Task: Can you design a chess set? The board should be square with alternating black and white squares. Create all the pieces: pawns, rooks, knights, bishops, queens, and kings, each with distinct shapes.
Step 544:
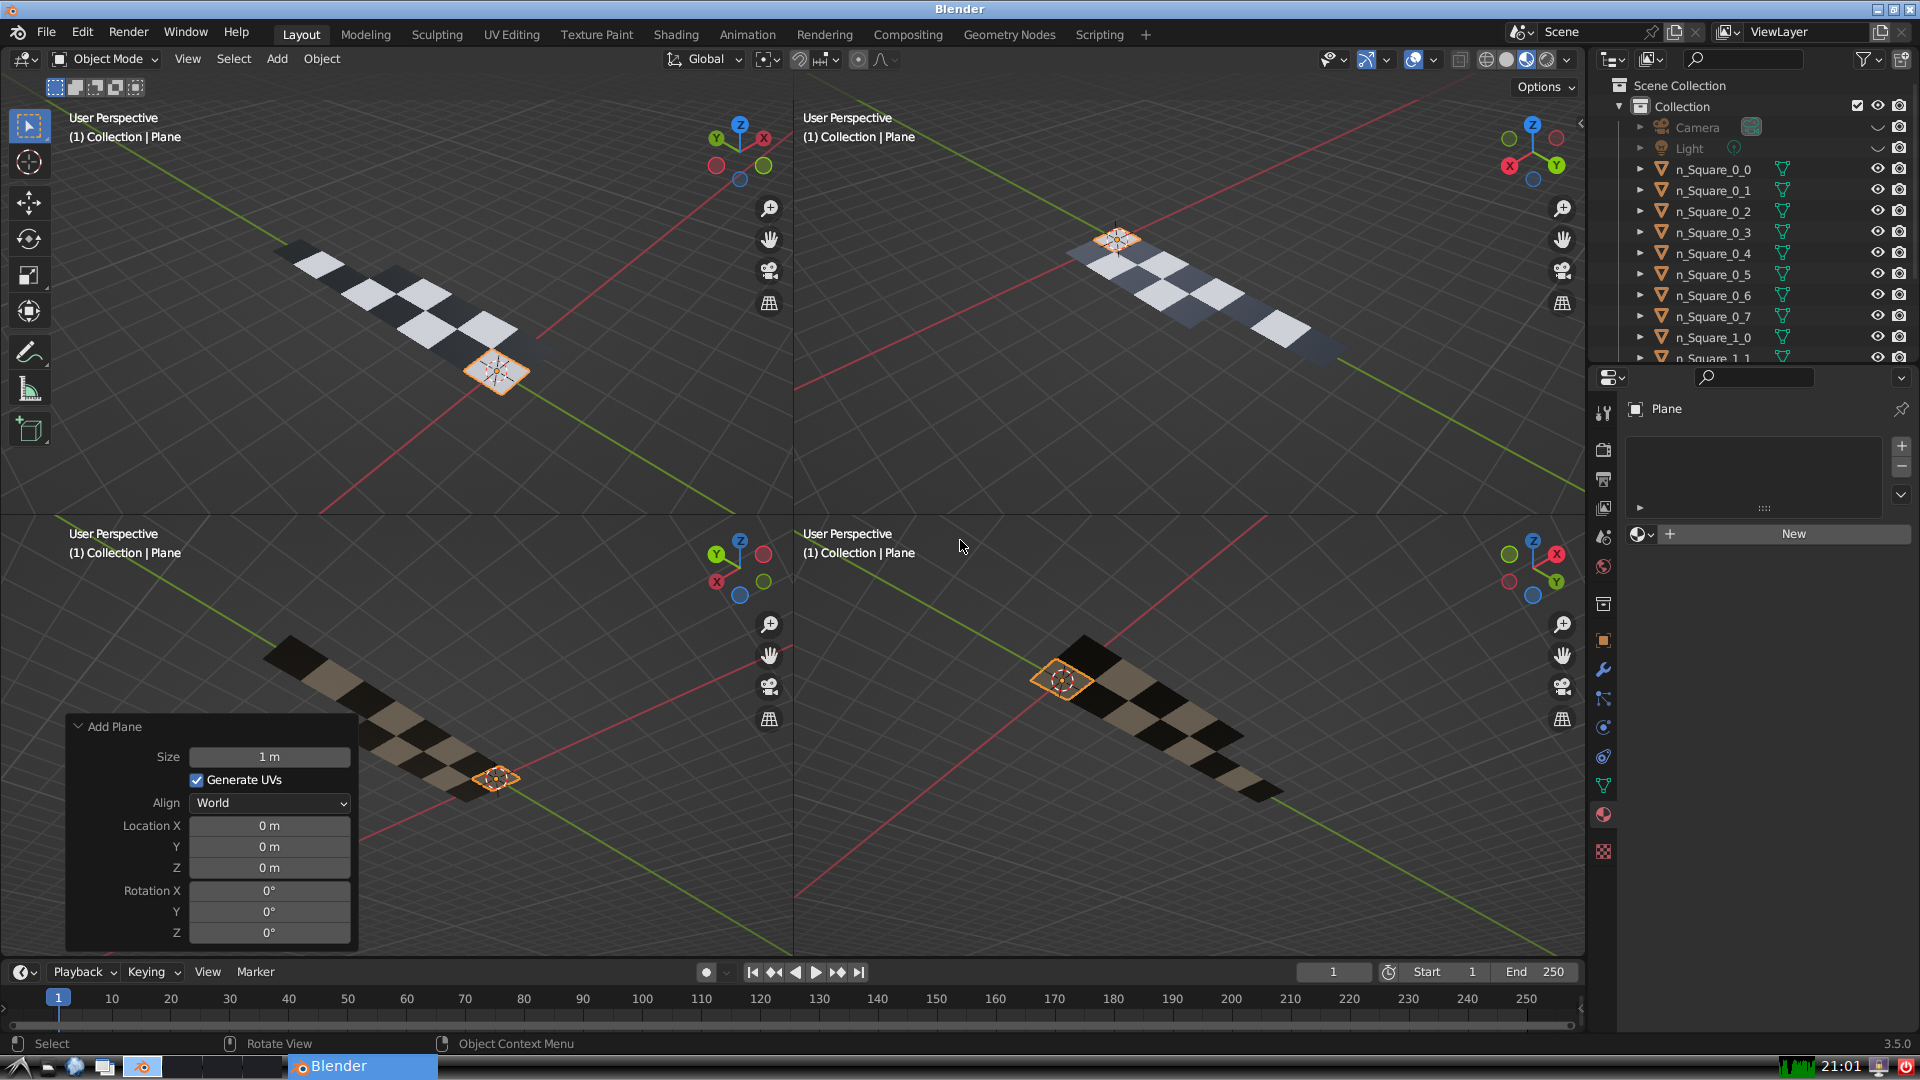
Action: {"key_press": ['Ctrl, Home']}